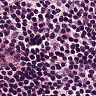
Metastatic tissue present: no